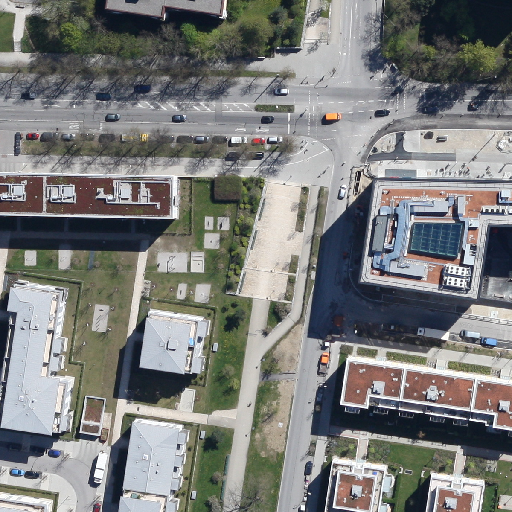
Referring expression: light-duty vehicle driving on the road